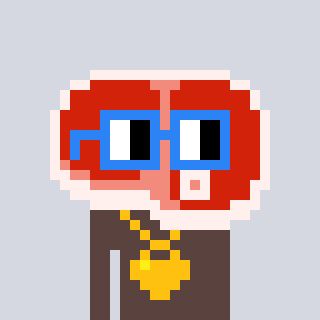
a pixel art character with square blue glasses, a steak-shaped head and a darkbrown-colored body on a cool background